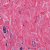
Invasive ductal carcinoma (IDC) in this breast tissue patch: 0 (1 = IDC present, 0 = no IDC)